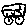
Label: car